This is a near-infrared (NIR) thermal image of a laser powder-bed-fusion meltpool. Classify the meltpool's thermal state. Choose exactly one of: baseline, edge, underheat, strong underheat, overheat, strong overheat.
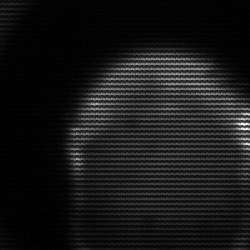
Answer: edge